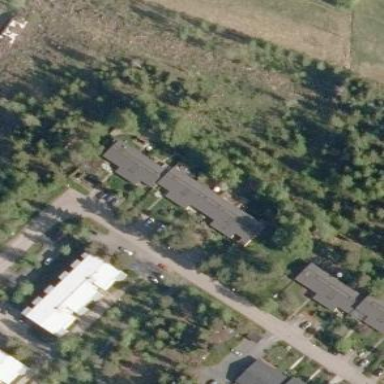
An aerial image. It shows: Terrace building.